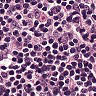
Metastatic tissue present: no